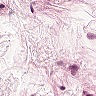
Metastatic tissue present: no